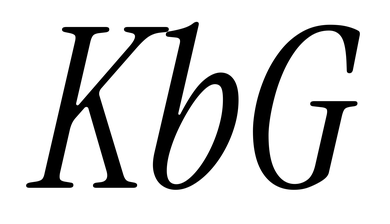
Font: InstrumentSerif-Italic